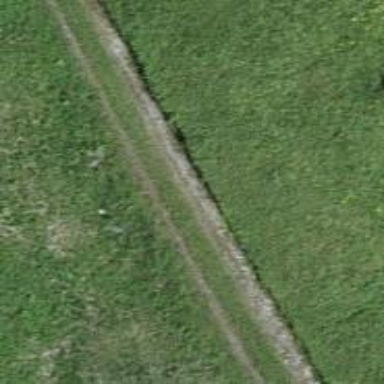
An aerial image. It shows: Track with very rough surface.